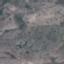
Land use / land cover class: HerbaceousVegetation